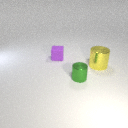
small green metal cylinder in front of small purple rubber cube